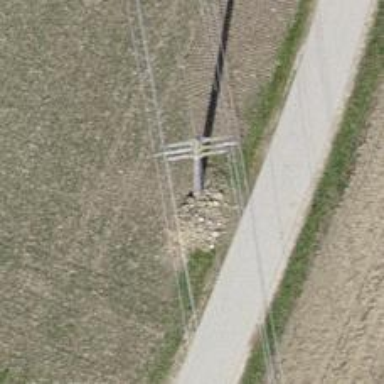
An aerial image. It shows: Concrete power pole.